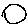
Label: circle